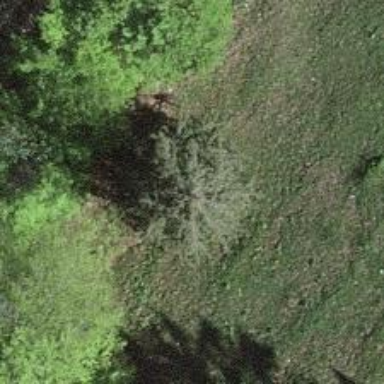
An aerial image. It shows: Single tag "natural: tree."